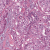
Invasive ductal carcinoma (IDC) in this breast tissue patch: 1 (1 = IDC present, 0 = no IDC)